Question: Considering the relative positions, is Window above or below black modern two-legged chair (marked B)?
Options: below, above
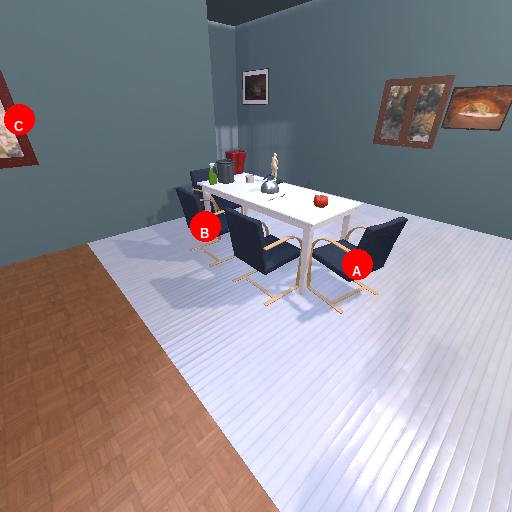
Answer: below